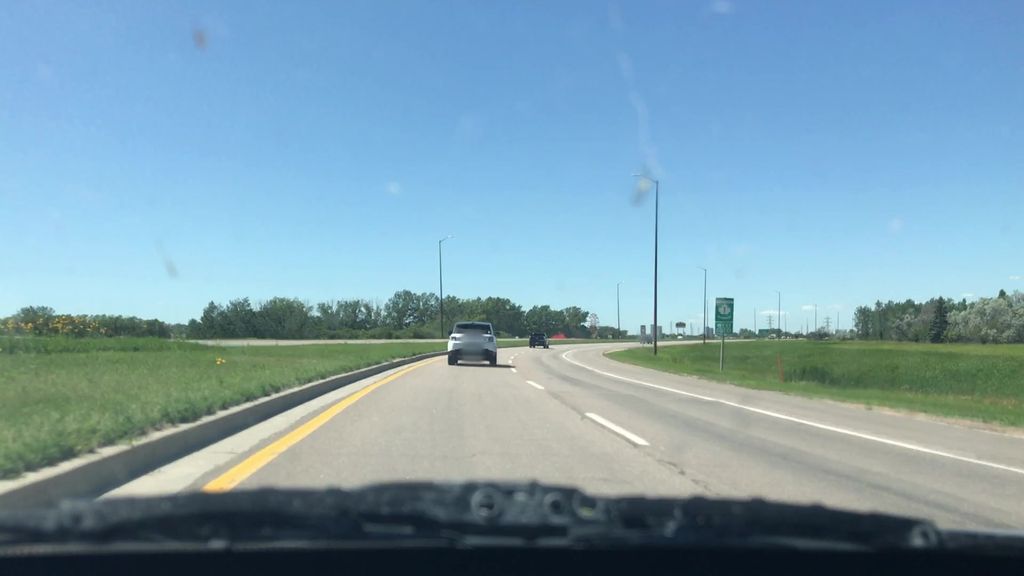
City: winnipeg